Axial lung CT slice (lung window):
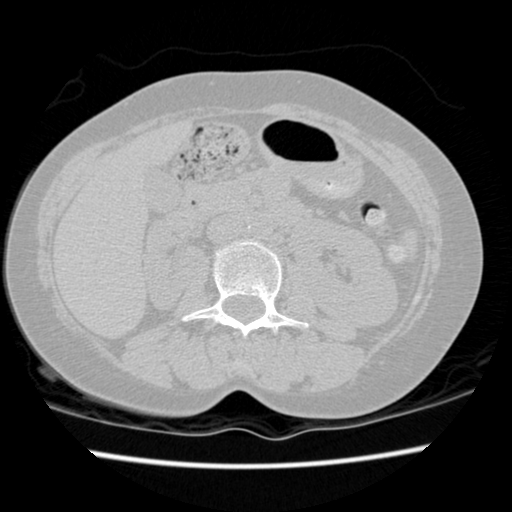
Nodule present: no